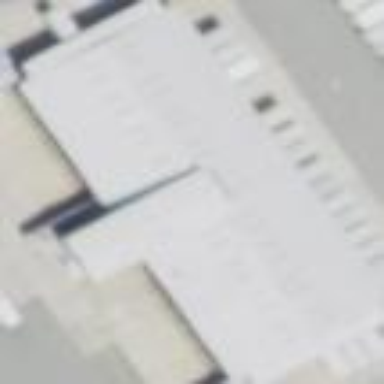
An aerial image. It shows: Industrial building.